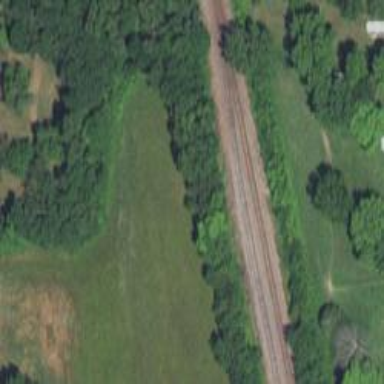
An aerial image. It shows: Railway siding for service.